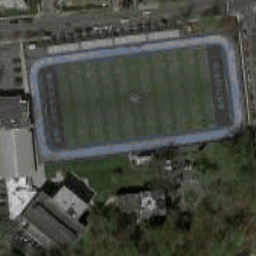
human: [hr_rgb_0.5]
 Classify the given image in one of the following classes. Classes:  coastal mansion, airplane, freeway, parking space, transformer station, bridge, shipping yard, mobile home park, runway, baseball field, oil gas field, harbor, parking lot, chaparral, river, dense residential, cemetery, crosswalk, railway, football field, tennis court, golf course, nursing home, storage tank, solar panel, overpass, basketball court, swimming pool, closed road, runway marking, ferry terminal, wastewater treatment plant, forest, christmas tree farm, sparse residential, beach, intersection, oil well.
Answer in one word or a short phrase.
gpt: football field